Current action and preconditions to check: path_clear

Your task: For each precondition in the list above, predict whether it will hold at this action.

Consider the current scene as observed from the mobile robot's camera, and analyze the predicted future states of all dynamic agents (e.g., people, animals, vehicles, or any moving entities) within the NEXT SECOND.

IMPORTANT: Only answer "very likely" if you are absolutely certain—based on strong, clear evidence—that a dynamic agent will violate the precondition in the predicted future state. Do NOT answer "very likely" for unlikely, ambiguous, or low-probability risks.

Ask yourself for each precondition: Is there a high probability, with clear and convincing evidence, that the predicted future states of any dynamic agent will interfere with the predicted future state of the currently executing action within the NEXT SECOND, causing that precondition to fail?

Assess the risk level based on these predictions. Use "likely" or "very likely" if motions create a clear risk of interference.

Use "neutral" or "improbable" if agents are nearby but their predicted paths are clearly diverging or non-conflicting.

Failure Risk Categories: "very improbable", "improbable", "neutral", "likely", "very likely"

Answer Format: Output ONLY the probability_of_failure value from these categories: "very improbable", "improbable", "neutral", "likely", "very likely"

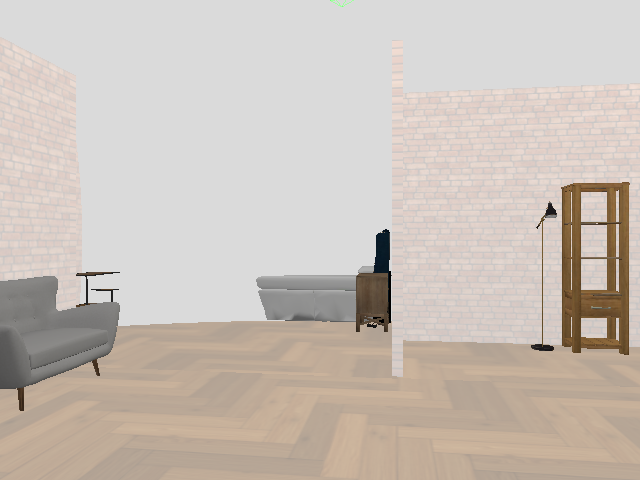

Answer: very improbable